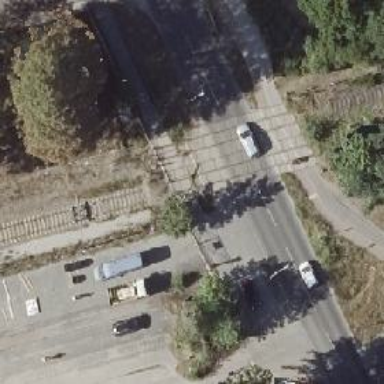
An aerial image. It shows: Level crossing with lights at the railway.